Question: This are my view code:
'''
<?php
foreach($books as $books) {
echo $books->book_id;
echo $books->book_name;
echo $books->description;
echo $books->author;
echo $books->publisher;
echo $books->pages;
echo $books->publication_date;
echo $books->price;
echo $books->status;
echo $books->quantity;
echo $books->genres;
echo $books->user_rating;
echo $books->reviews;
}
?>
'''
the output is
However i want the output to be like Book ID:1, Book Name:qweqweqweqweqwe, price 123.00 and so on, in a table form am i able to do it?
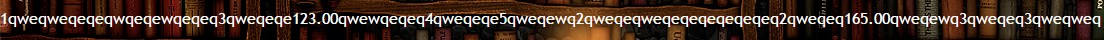
Answer: I hope this will help you..
'''
<table>
<th>
<td>Book Id</td>
<td>Book Name</td>
<td>Description</td>
<td>Author</td>
<td>Publisher</td>
<td>Pages</td>
<td>Publication Date</td>
<td>Price</td>
<td>status</td>
<td>Quantity</td>
<td>Genres</td>
<td>User Rating</td>
<td>Reviews</td>
</th>
<?php foreach($books as $book) { ?>
<tr>
<td><?php echo $book->book_id ?></td>
<td><?php echo $book->book_name ?></td>
<td><?php echo $book->description ?></td>
<td><?php echo $book->author ?></td>
<td><?php echo $book->publisher ?></td>
<td><?php echo $book->pages ?></td>
<td><?php echo $book->publication_date ?></td>
<td><?php echo $book->price ?></td>
<td><?php echo $book->status ?></td>
<td><?php echo $book->quantity ?></td>
<td><?php echo $book->genres ?></td>
<td><?php echo $book->user_rating ?></td>
<td><?php echo $book->reviews ?></td>
</tr>
<?php } ?>
</table>
'''